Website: crate-barrel
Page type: delivery-shipping
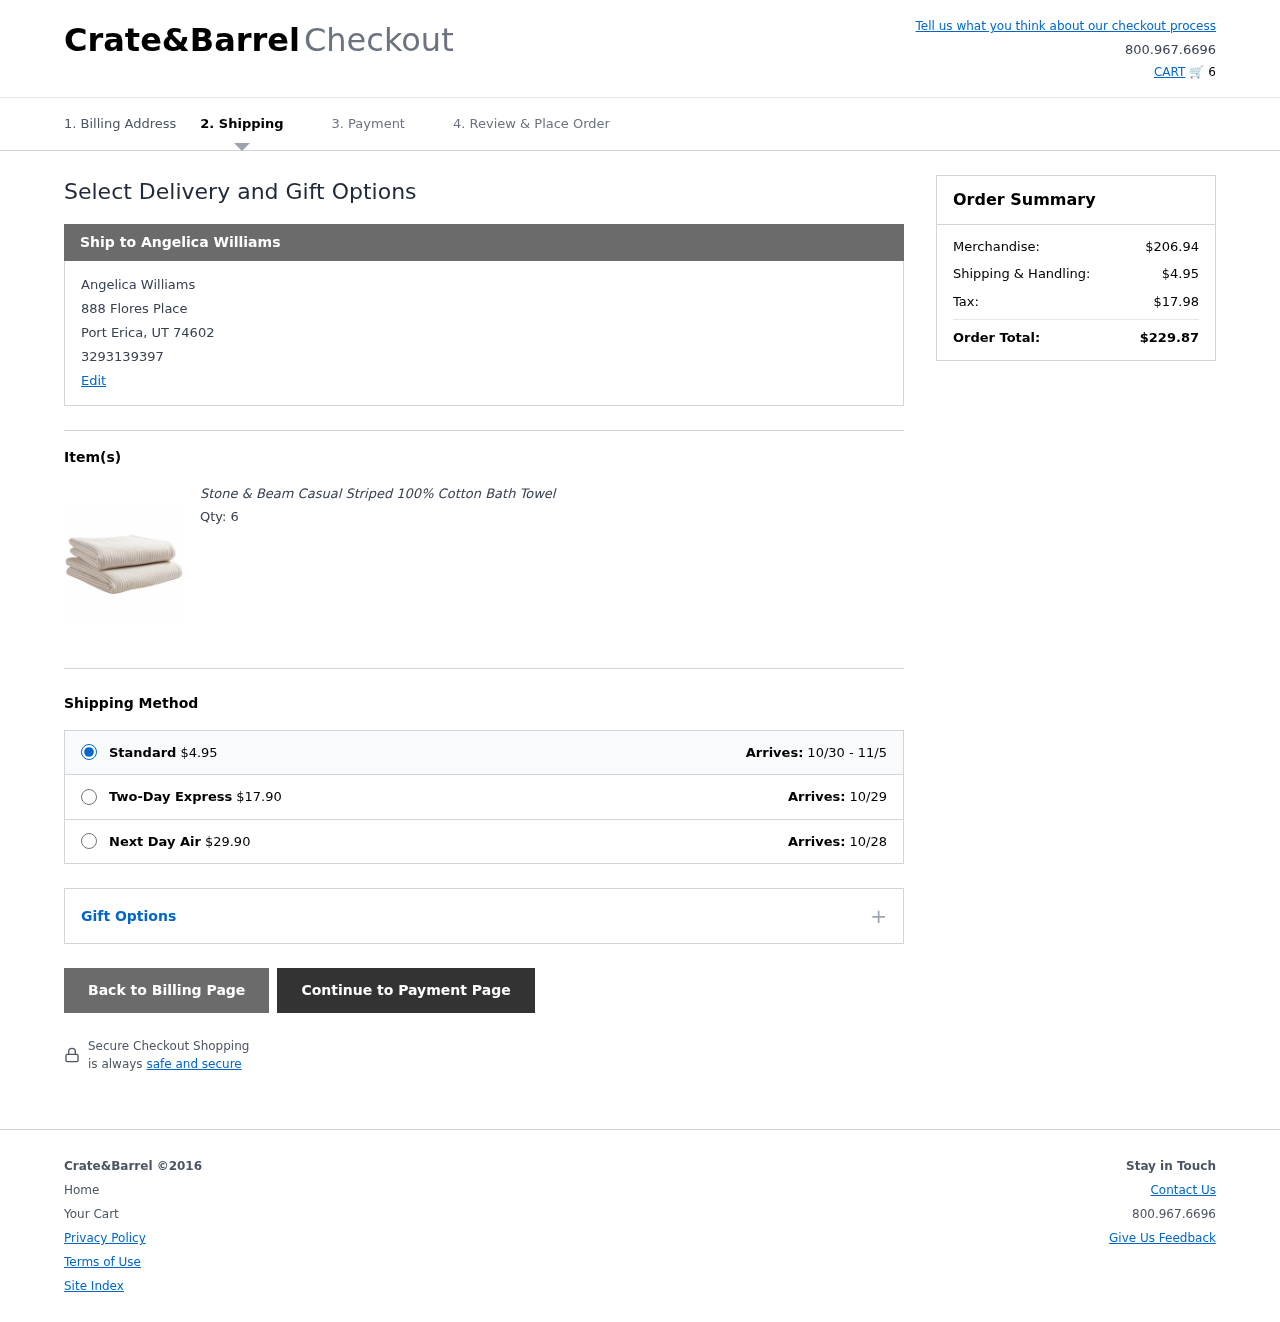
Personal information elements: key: PII_CITY
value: Port Erica
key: PII_FULLNAME
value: Angelica Williams
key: PII_PHONE
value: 3293139397
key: PII_POSTCODE
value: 74602
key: PII_STATE_ABBR
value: UT
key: PII_STREET
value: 888 Flores Place
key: PII_FULLNAME2
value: Angelica Williams
Product elements: key: PRODUCT1_NAME
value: Stone & Beam Casual Striped 100% Cotton Bath Towel
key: PRODUCT1_QUANTITY
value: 6
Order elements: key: ORDER_NUM_ITEMS
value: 6
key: ORDER_SHIPPING_COST
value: $4.95
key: ORDER_DELIVERY_DATE_RANGE
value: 10/30 - 11/5
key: ORDER_SHIPPING_COST_EXPRESS
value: $17.90
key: ORDER_SHIPPING_DATE_EXPRESS
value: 10/29
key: ORDER_SHIPPING_COST_NEXT_DAY
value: $29.90
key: ORDER_SHIPPING_DATE_NEXT_DAY
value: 10/28
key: ORDER_SUBTOTAL
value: $206.94
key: ORDER_SHIPPING_COST2
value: $4.95
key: ORDER_TAX
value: $17.98
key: ORDER_TOTAL
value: $229.87